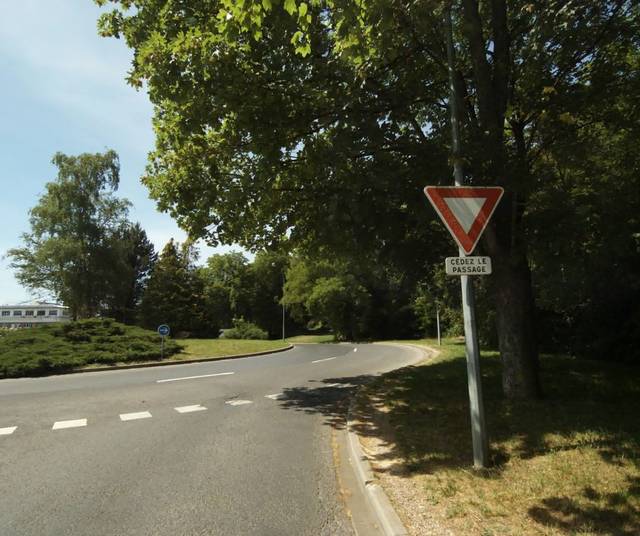
Region: France
Coordinates: 49.77, 4.708